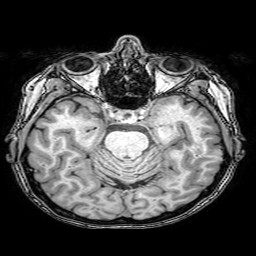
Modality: T1w
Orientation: coronal
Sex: female
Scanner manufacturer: philips
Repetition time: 0.008085 s
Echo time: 0.00369 s